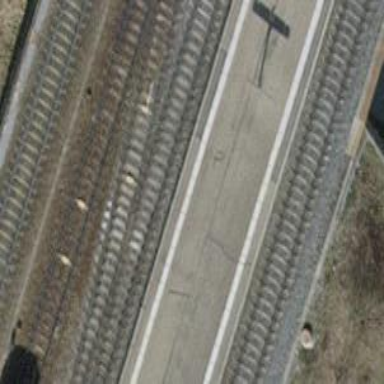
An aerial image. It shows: Railway siding with one electrified track and contact line for powering the train.